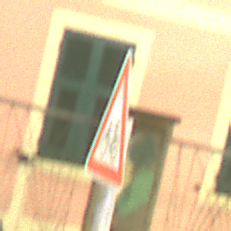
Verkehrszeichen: RadverkehrRechts
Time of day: Night
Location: Outdoor (Urban)
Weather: PartlyCloudy
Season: NotSpecified
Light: Artificial